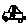
Label: car